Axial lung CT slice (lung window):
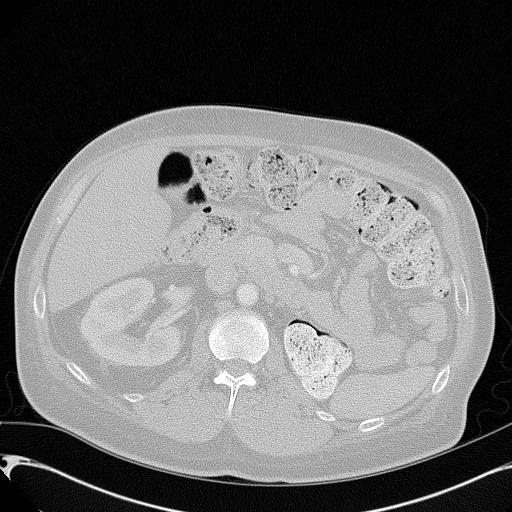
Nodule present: no